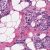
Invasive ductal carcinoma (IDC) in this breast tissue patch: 1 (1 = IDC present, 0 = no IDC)